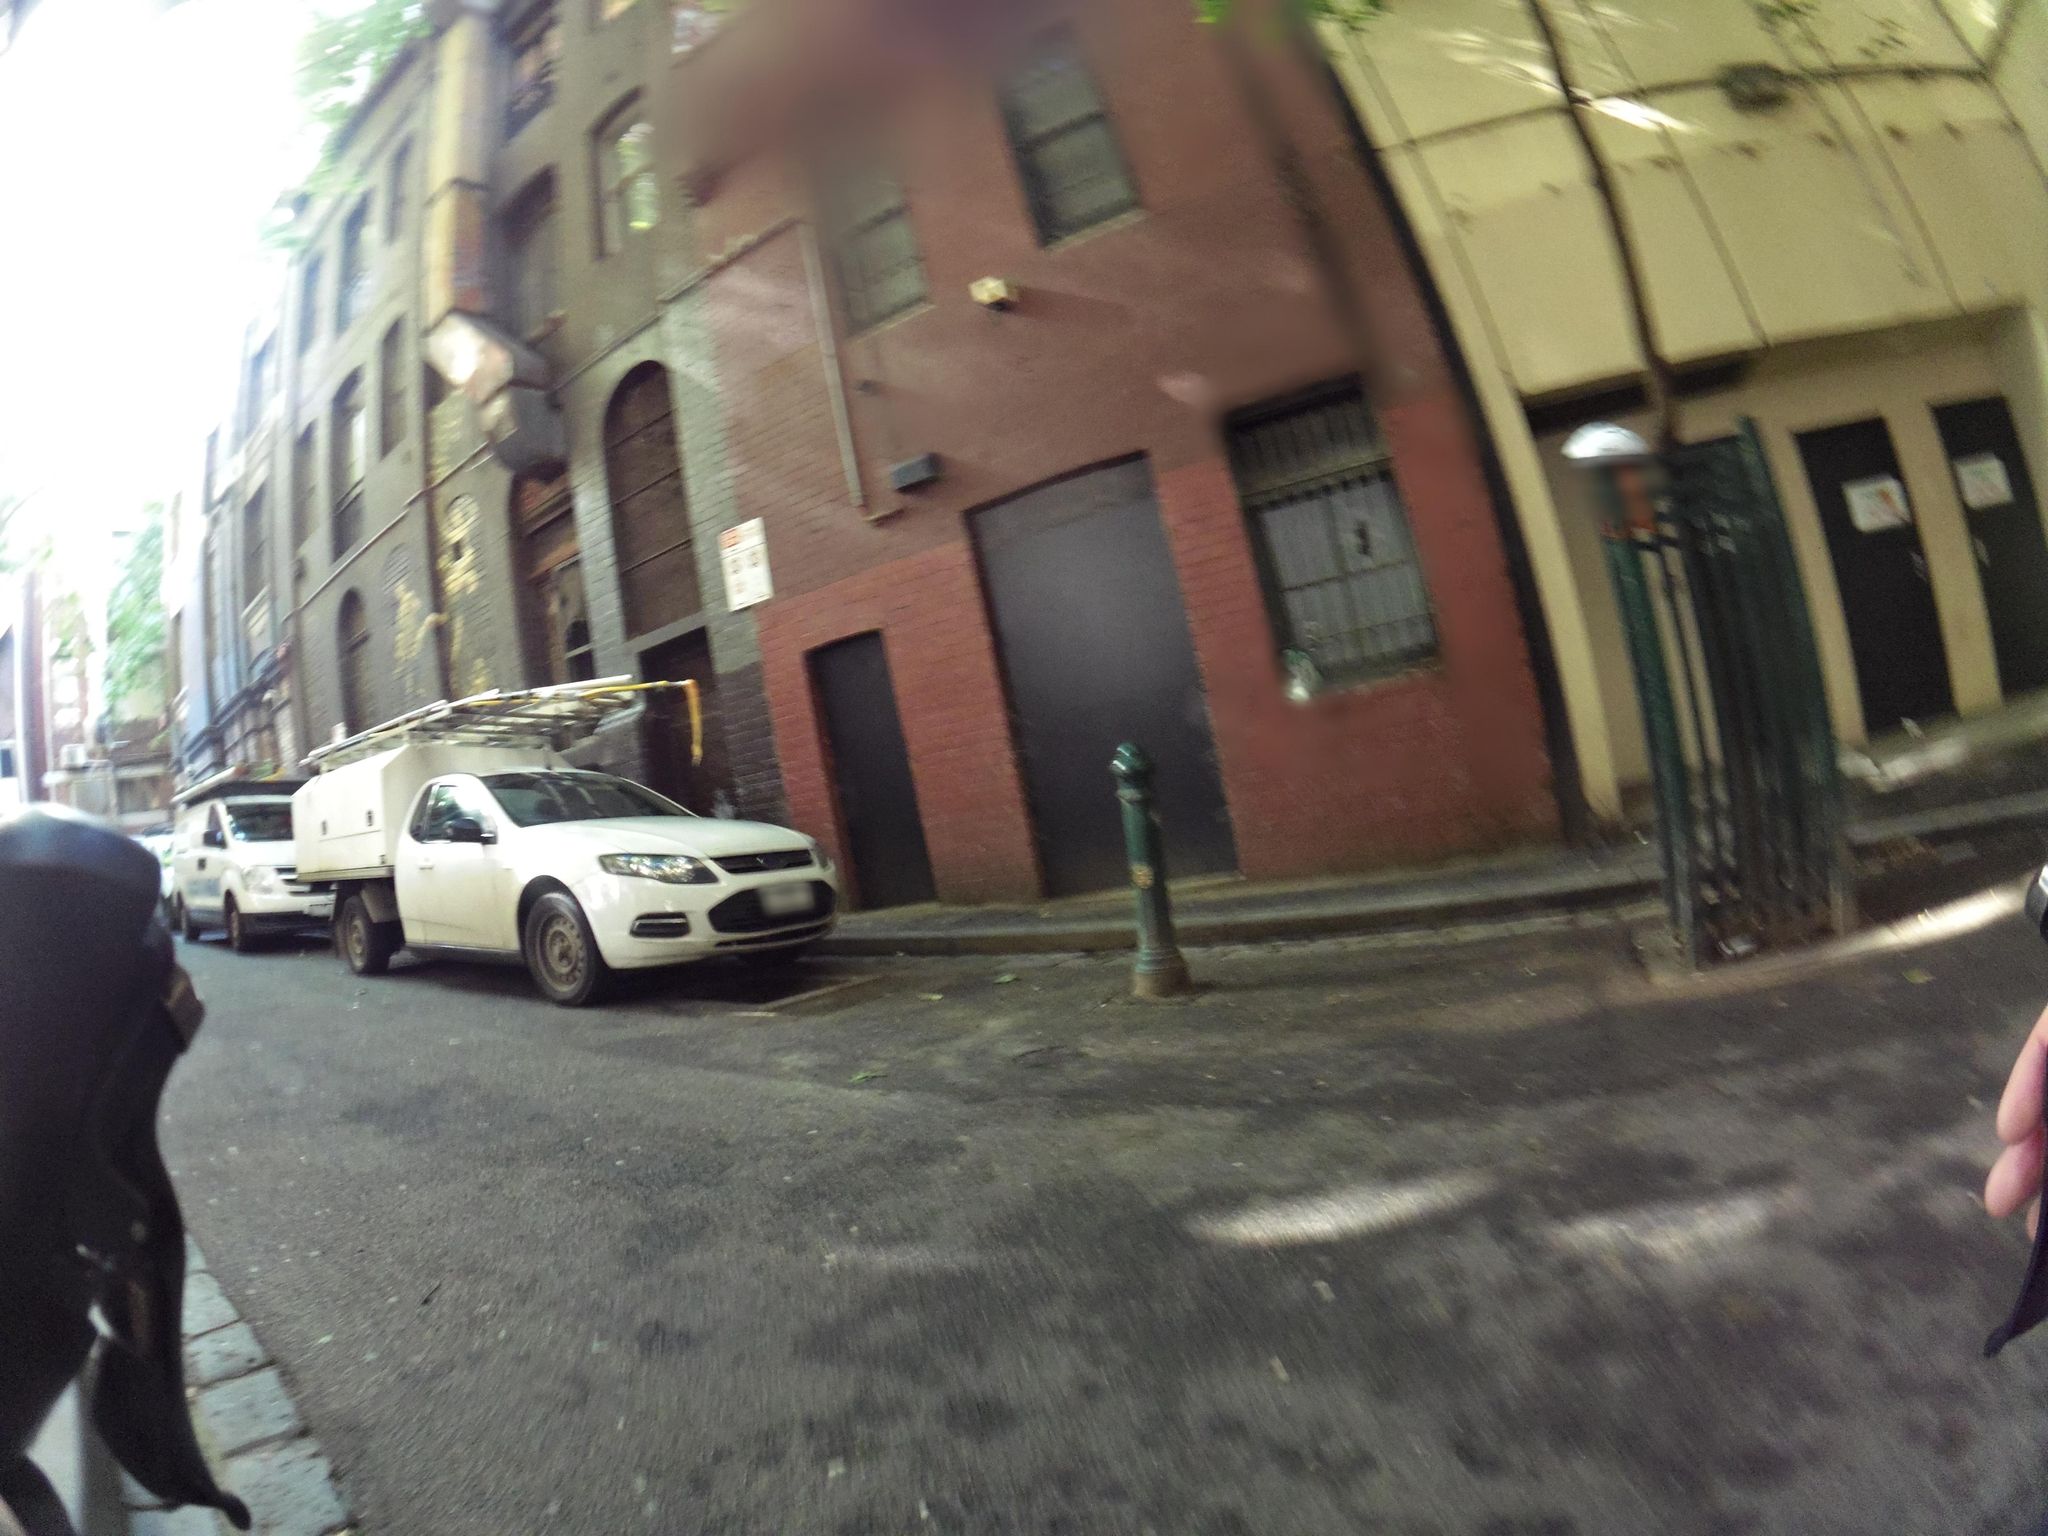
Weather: snowy
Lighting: day
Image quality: slightly poor
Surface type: walking surface
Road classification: footway, corridor, service
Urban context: urban centre
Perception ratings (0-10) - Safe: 1.35, Lively: 4.85, Beautiful: 7.07, Boring: 1.08, Depressing: 2.37, Wealthy: 2.44